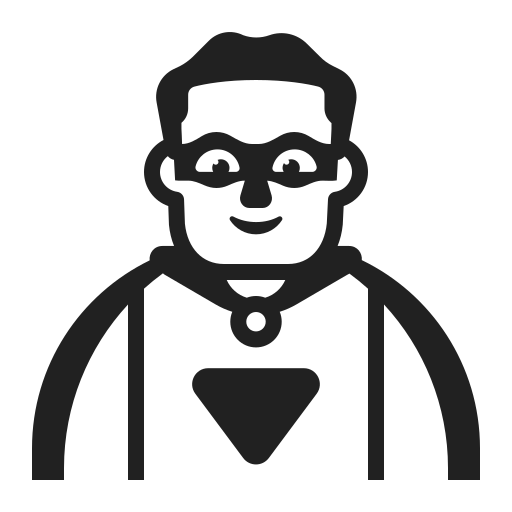
man superhero high contrast default